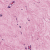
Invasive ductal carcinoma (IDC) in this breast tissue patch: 0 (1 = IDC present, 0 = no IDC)